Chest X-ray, PA view. Patient: 65 years old, sex M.
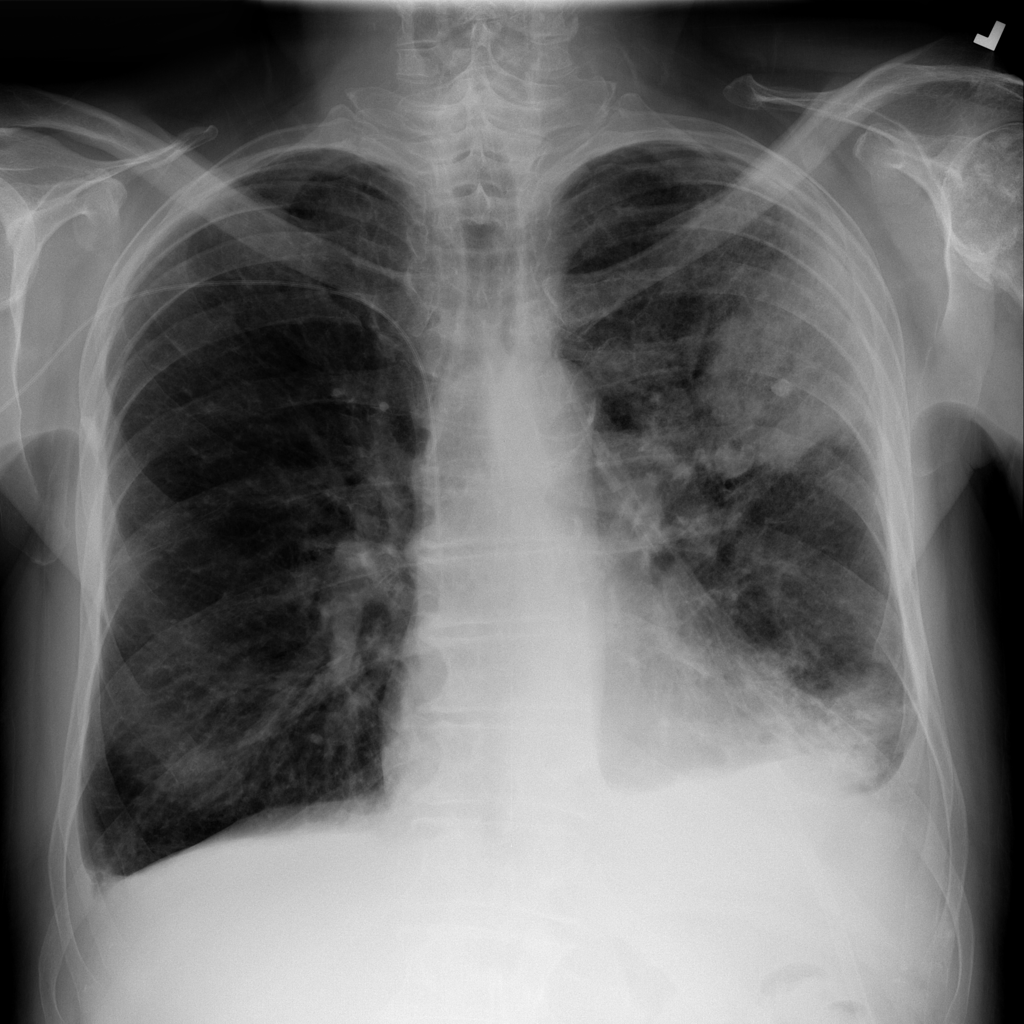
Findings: Effusion, Infiltration